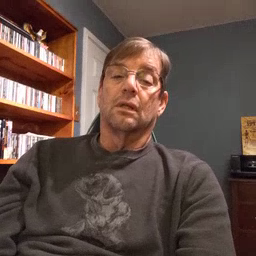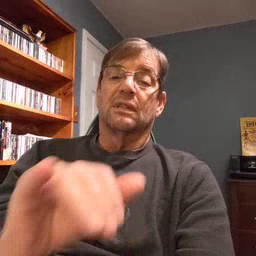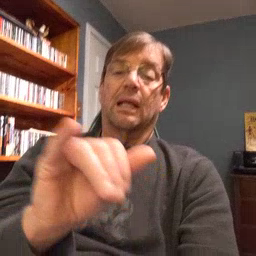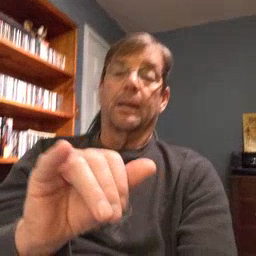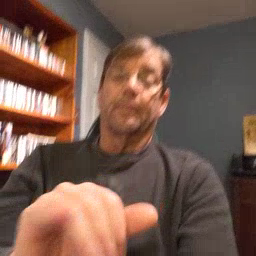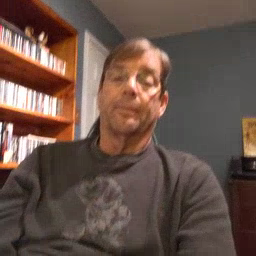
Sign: same